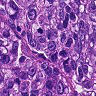
Metastatic tissue present: yes